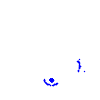
Particle: pion